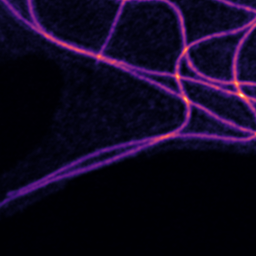
Label: Super-resolution Microtubules image